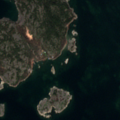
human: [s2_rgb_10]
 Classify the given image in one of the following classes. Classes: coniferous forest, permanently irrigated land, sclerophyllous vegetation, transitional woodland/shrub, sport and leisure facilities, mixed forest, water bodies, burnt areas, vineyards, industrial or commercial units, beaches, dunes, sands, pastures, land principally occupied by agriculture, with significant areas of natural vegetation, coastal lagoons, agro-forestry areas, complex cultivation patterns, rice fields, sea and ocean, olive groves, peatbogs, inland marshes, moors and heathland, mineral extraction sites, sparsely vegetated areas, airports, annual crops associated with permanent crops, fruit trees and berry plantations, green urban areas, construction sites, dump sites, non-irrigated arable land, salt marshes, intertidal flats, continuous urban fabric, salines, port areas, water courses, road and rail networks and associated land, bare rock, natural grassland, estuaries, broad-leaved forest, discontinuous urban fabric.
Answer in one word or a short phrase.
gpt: mixed forest, bare rock, sea and ocean